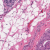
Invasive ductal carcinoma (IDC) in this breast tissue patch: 0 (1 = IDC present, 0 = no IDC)